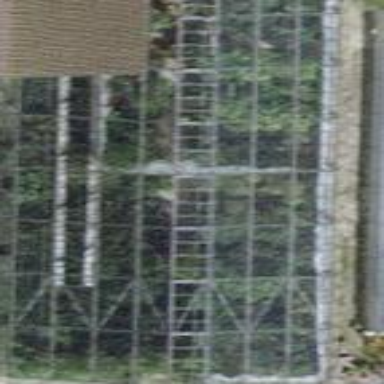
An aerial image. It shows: Greenhouse used for horticulture.